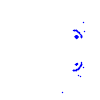
Particle: proton